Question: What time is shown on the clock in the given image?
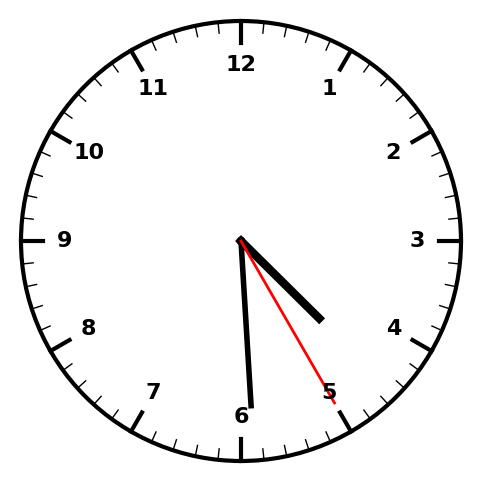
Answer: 04:29:25